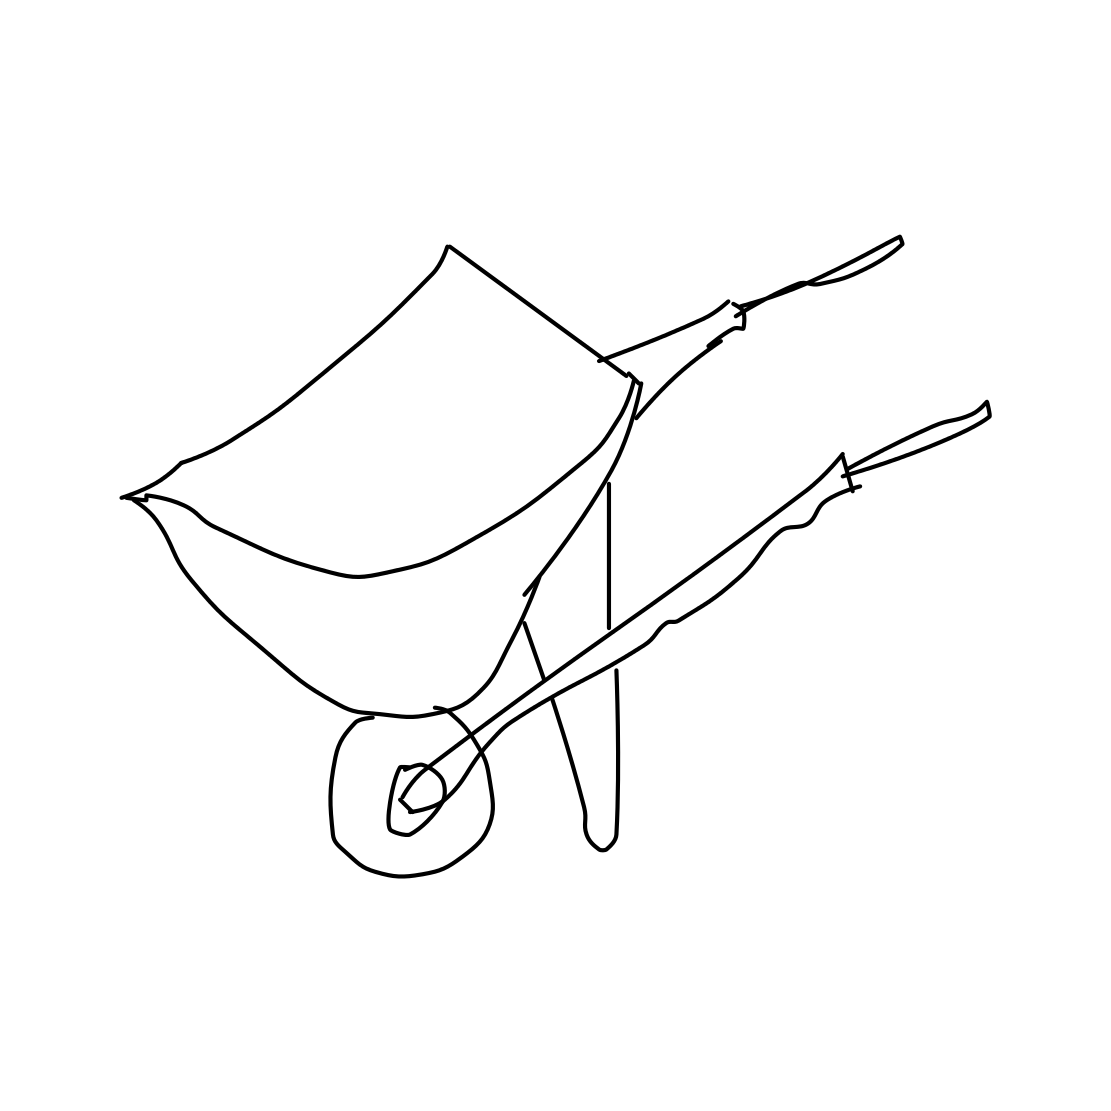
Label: wheelbarrow